Question: Suppose I have a data set like the image below. The question is which is dimension here rows or columns?

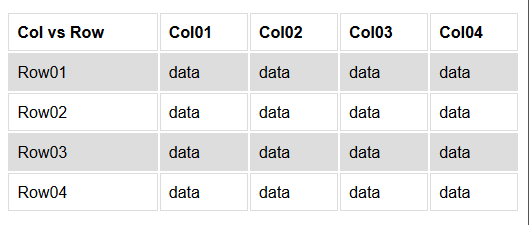
Answer: For a clustering algorithm like you suggest in your comments, each row should represent a point. This point is in a space that has some dimensionality characterized by the number of columns. So here you have four points (Row1, Row2, Row3, Row4) in a four-dimensional space. When you read about "dimensionality" in a data science context, it's talking about the number of attributes for each data point, not the number of data points. This is separate from the representation of the data as, for instance, a 2D array.